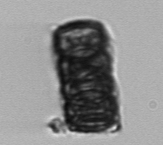
Label: Paralia_sulcata